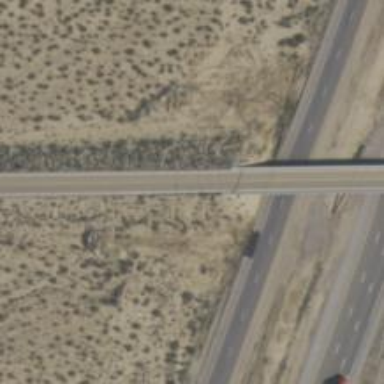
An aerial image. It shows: Viaduct bridge on tertiary road.